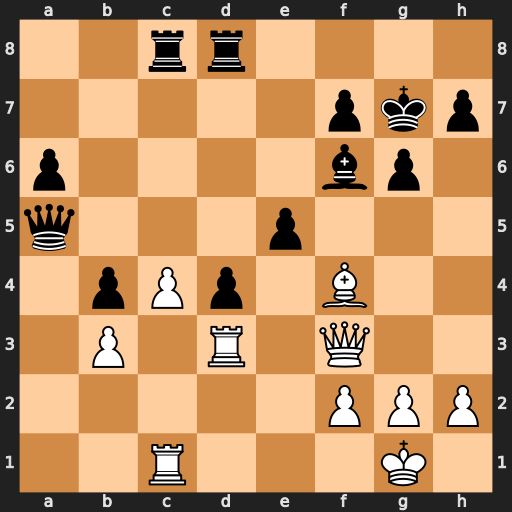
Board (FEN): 2rr4/5pkp/p4bp1/q3p3/1pPp1B2/1P1R1Q2/5PPP/2R3K1
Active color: w
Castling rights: -
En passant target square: -
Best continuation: Bh6+ Kxh6 Qxf6 e4 Rh3+